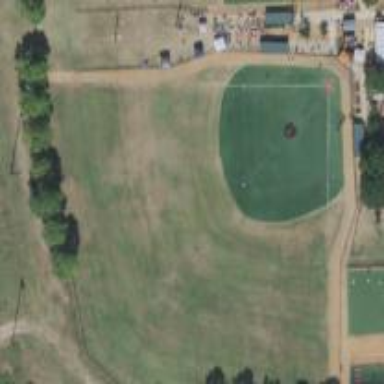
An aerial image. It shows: Baseball pitch for leisure and sports activities.